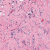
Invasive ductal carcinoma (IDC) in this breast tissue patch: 0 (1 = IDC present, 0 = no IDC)